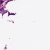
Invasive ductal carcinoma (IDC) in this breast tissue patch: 0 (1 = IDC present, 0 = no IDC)